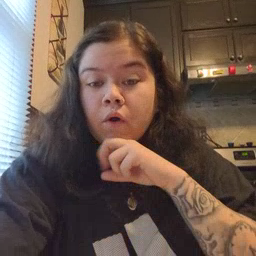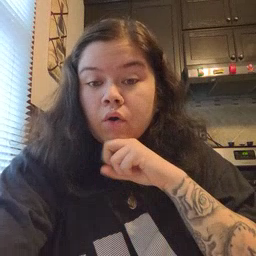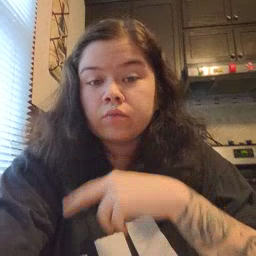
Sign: frog